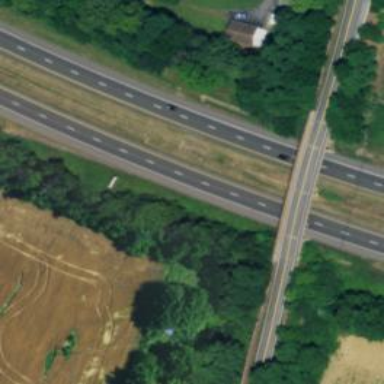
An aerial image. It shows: View of motorway.